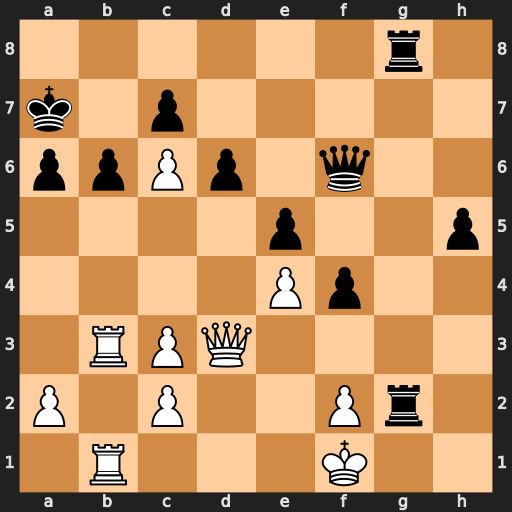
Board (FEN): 6r1/k1p5/ppPp1q2/4p2p/4Pp2/1RPQ4/P1P2Pr1/1R3K2
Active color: w
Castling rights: -
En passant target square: -
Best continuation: Qxa6+ Kxa6 Ra3#